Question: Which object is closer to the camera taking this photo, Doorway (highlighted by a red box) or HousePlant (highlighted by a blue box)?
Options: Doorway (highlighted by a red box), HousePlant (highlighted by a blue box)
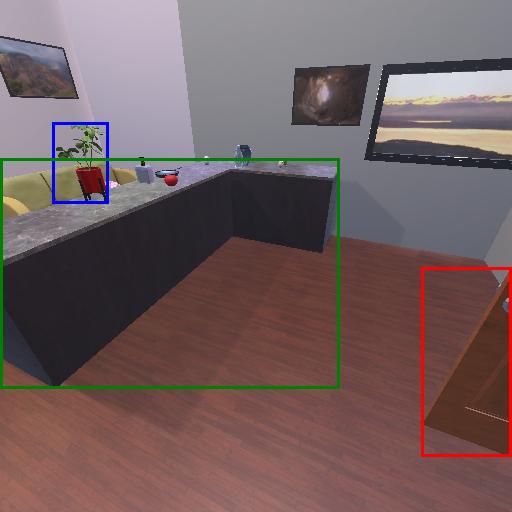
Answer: Doorway (highlighted by a red box)